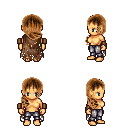
a pixel art fantasy rpg character, female body template, human, tanned skin, brown tattered cape, metal pants, brown right-swept hairstyle, leather bracers, four views (front, back, left, right), 2x2 character sprite sheet, small pixel art, hard edges, no anti-aliasing